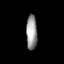
Tissue: lung
Cell type: Endothelial cells
Senescence score: 0.5469
Nuclear area (px): 377
Mean DAPI intensity: 150.241